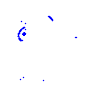
Particle: kaon